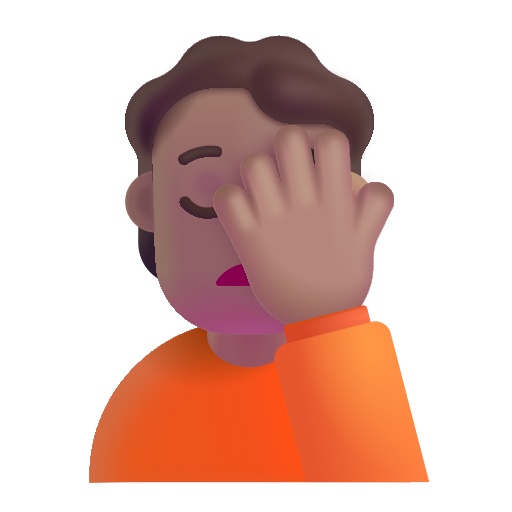
person facepalming color